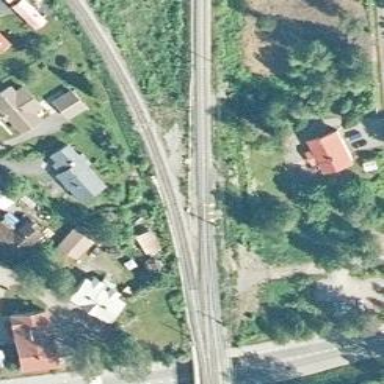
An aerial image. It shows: Wedge used for railway derailment.